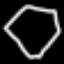
Label: octagon